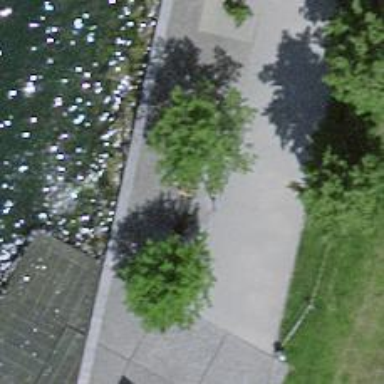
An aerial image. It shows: Black bench.